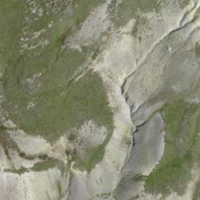
EUNIS habitat code: 48
Species observed at this site:
Silene acaulis